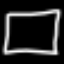
Label: square